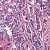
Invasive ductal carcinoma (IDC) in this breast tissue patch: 1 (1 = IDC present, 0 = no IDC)